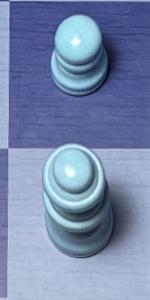
Label: Queen_White